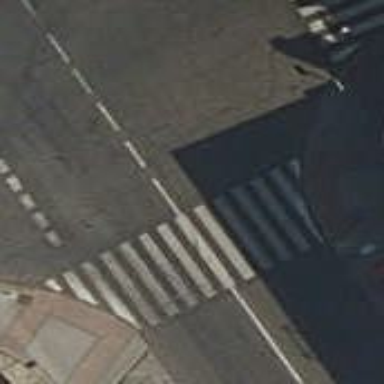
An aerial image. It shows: Uncontrolled zebra crossing on the road.